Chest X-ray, AP view. Patient: 22 years old, sex M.
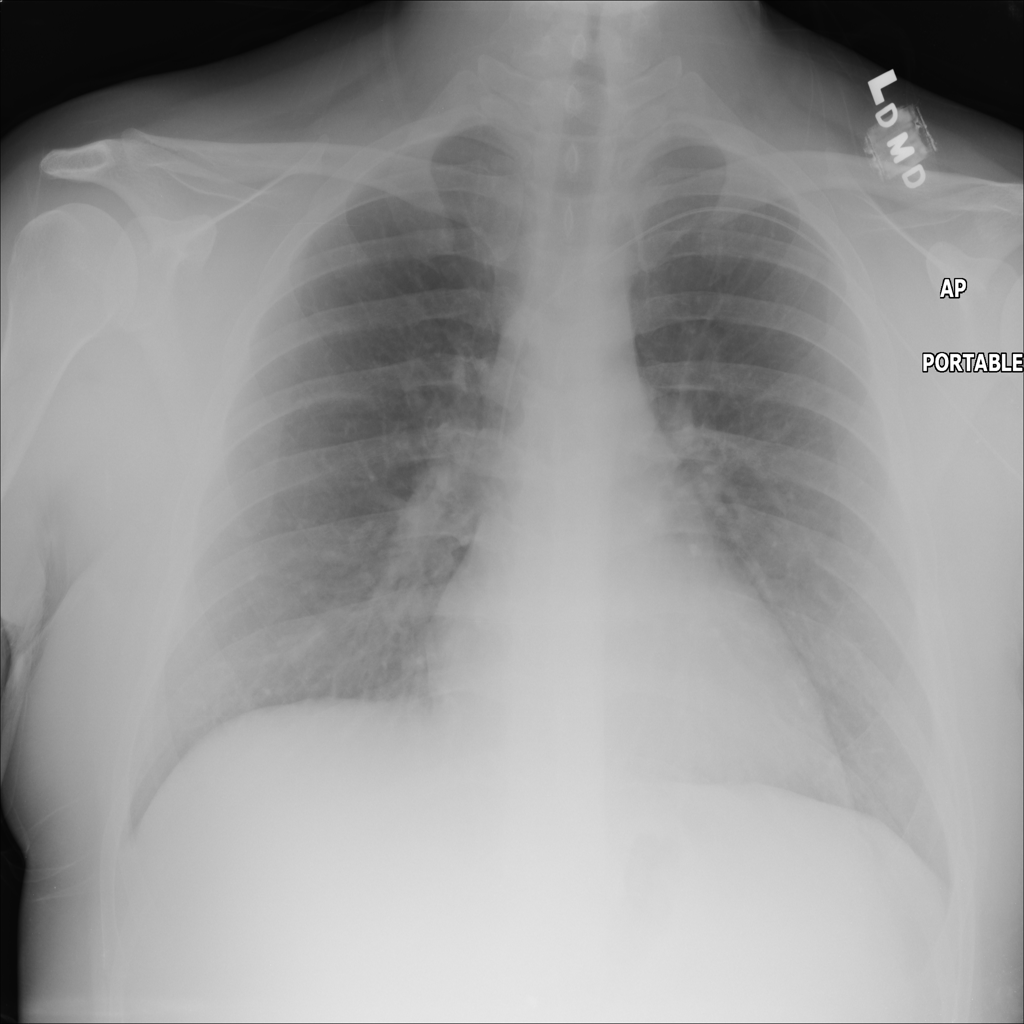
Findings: No Finding